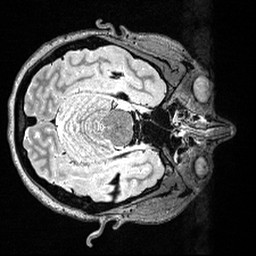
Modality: T2w
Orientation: axial
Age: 28
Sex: female